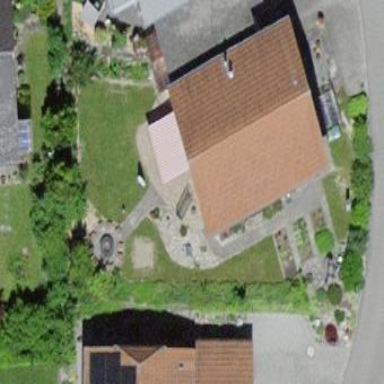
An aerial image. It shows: Detached building with gabled roof.